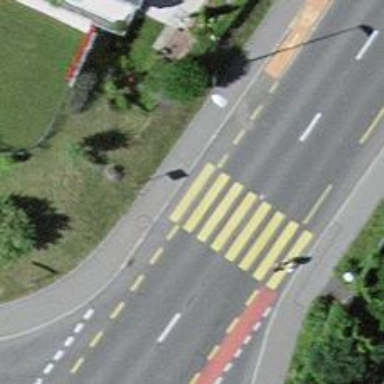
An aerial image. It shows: Kerb serving as barrier.